Question: I'm trying to apply transformations to an XML file using XSLT. I need to create a different template to apply a different formatting for the description part.
I need to define a named template titleTemplate that would display the book title
in Bold and Lightgray background.
and define only one template that would match the following elements:
'<author>, <isbn>, <yearEdition>, <publisher>'.
This is the output i'm trying to achieve:

'''
<?xml version="1.0" encoding="UTF-8"?>
<?xml-stylesheet type="text/xsl" href="book.xsl"?>
<books>
<book copies="5">
<title>XML in a Nutshell</title>
<author>E.R.Harold, W.S.Means</author>
<isbn>9780596007645</isbn>
<yearEdition>2004/3Ed</yearEdition>
<publisher>OReilly Media </publisher>
</book>
<book copies="3">
<title>Thinking in Java</title>
<author>Bruce Eckel</author>
<isbn>9780131872486</isbn>
<yearEdition>2006/4Ed</yearEdition>
<publisher>Prentice Hall </publisher>
</book>
</books>
'''
'''
<?xml version="1.0" encoding="UTF-8"?>
<xsl:stylesheet version="1.0" xmlns:xsl="http://www.w3.org/1999/XSL/Transform">
<xsl:template match="/">
<html>
<head>
<title>3b</title>
</head>
<body>
<h2>List of Books</h2>
<table border="1">
<tr bgcolor="Green"><th>Author</th><th>ISBN</th><th>YearEdition</th><th>Publisher</th></tr>
<xsl:apply-templates/>
</table>
</body>
</html>
</xsl:template>
<xsl:template match="books">
<xsl:apply-templates select="book/title"/>
<xsl:apply-templates select="book"/>
</xsl:template>
<xsl:template match="title">
<xsl:call-template name="titleTemplate"/>
</xsl:template>
<xsl:template match="book">
<tr>
<td><xsl:value-of select="author/text()"/></td>
<td><xsl:value-of select="isbn/text()"/></td>
<td><xsl:value-of select="year/text()"/></td>
<td><xsl:value-of select="publisher/text()"/></td>
</tr>
</xsl:template>
<xsl:template name="titleTemplate">
<xsl:sort select="title"/>
<tr colspan="2"><td bgcolor="lightgray"><xsl:value-of select="text()"/></td></tr>
</xsl:template>
</xsl:stylesheet>
'''
Can you give me an insight where i might be wrong? I just started learning templates. Thanks.
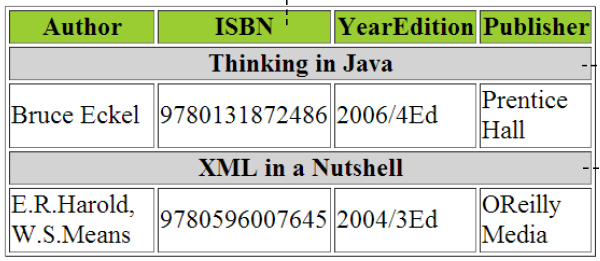
Answer: In first, you cant use sorting in xsl:template because xsl:sort must be a children of an xsl:apply-templates or xsl:for-each element (cf. <URL>
If you want to sort your books, you must place sort function in a book match template.
Second, if you want to use a named template you can pass params and use it in the template.
To pass params to named template, use xsl:with-param instruction and xsl:param instruction in the template (cf. <URL>:
'''
<xsl:stylesheet version="1.0" xmlns:xsl="http://www.w3.org/1999/XSL/Transform">
<xsl:template match="/">
<html>
<head>
<title>3b</title>
</head>
<body>
<h2>List of Books</h2>
<table border="1">
<tr bgcolor="Green"><th>Author</th><th>ISBN</th><th>YearEdition</th><th>Publisher</th></tr>
<xsl:apply-templates/>
</table>
</body>
</html>
</xsl:template>
<xsl:template match="books">
<xsl:apply-templates select="book"><xsl:sort select="title"/></xsl:apply-templates>
</xsl:template>
<xsl:template match="book">
<xsl:call-template name="titleTemplate">
<xsl:with-param name="tit" select="title/text()"/>
</xsl:call-template>
<tr>
<td><xsl:value-of select="author/text()"/></td>
<td><xsl:value-of select="isbn/text()"/></td>
<td><xsl:value-of select="year/text()"/></td>
<td><xsl:value-of select="publisher/text()"/></td>
</tr>
</xsl:template>
<xsl:template name="titleTemplate">
<xsl:param name="tit" />
<tr colspan="2"><td bgcolor="lightgray"><xsl:value-of select="$tit"/></td></tr>
</xsl:template>
</xsl:stylesheet>
'''